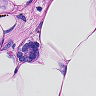
Metastatic tissue present: yes